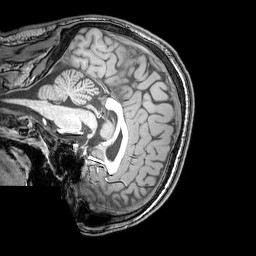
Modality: T1w
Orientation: sagittal
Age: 22
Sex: male
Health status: healthy
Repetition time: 0.081 s
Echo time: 0.037 s